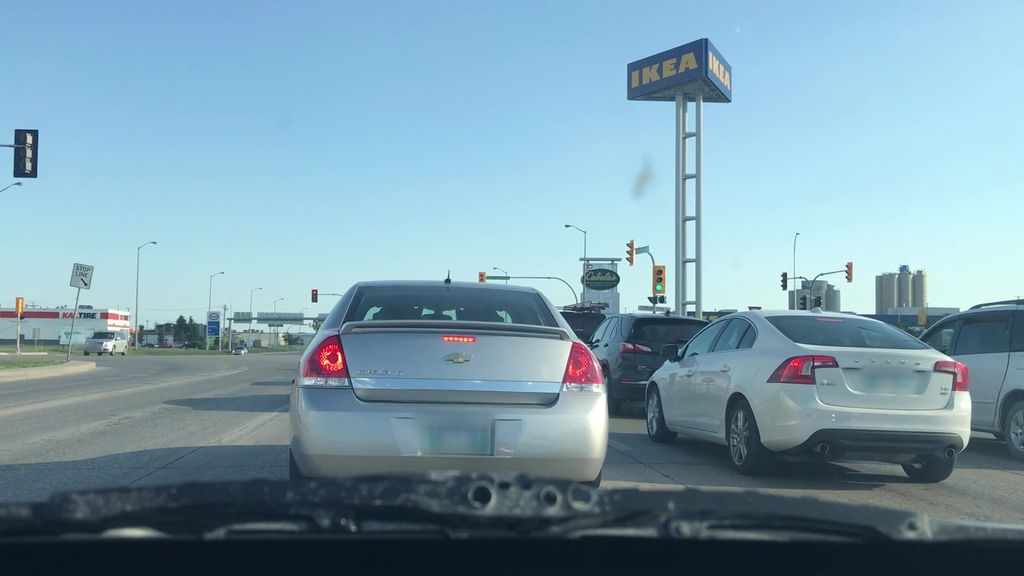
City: winnipeg